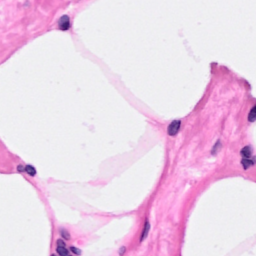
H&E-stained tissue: Breast